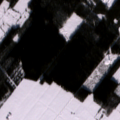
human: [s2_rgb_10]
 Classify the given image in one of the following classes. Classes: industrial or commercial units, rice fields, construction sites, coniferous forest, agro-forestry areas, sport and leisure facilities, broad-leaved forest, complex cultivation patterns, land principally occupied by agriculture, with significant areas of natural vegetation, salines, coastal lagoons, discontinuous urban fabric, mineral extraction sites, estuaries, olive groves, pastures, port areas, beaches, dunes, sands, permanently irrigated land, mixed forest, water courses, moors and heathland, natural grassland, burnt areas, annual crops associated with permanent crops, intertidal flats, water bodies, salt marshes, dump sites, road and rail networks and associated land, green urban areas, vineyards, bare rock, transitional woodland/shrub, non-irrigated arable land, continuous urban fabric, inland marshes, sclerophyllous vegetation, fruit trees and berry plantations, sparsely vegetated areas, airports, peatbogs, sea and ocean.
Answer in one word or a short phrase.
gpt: non-irrigated arable land, coniferous forest, mixed forest